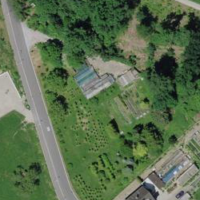
EUNIS habitat code: 53
Species observed at this site:
Corylus avellana